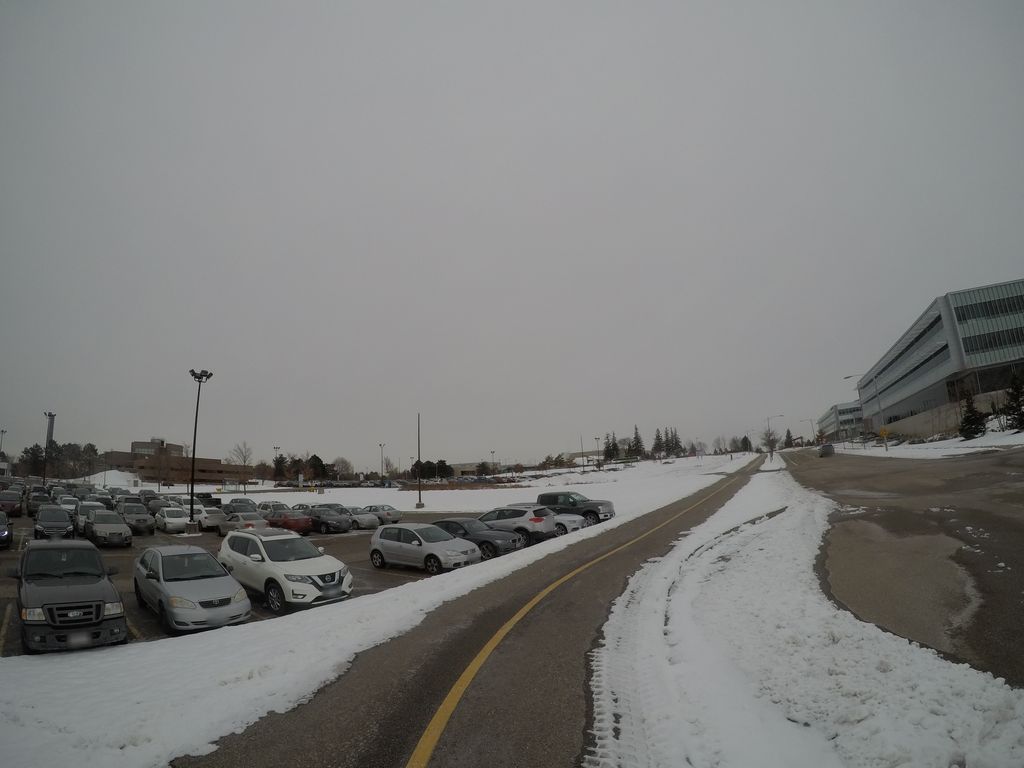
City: kitchener-waterloo